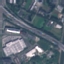
Label: Highway